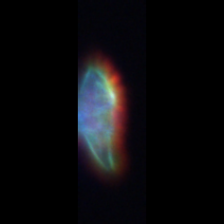
Taxon: Gyrodinium
Group: Dinoflagellates